Question: I want to give my own size and colors to the numbers in the following plot. Any suggestions please ?
'''
cars country name number
car1 US Porsche 1
car2 US Porsche 0
car3 US Porsche 0
car4 US Porsche 0
car5 US Porsche 0
car6 US Porsche 0
car1 US Benz 0
car2 US Benz 1
car3 US Benz 0
car4 US Benz 0
car5 US Benz 0
car6 US Benz 1
car1 US Audi 1
car2 US Audi 0
car3 US Audi 0
car4 US Audi 1
car5 US Audi 1
car6 US Audi 0
car1 UK Porsche 0
car2 UK Porsche 0
car3 UK Porsche 1
car4 UK Porsche 1
car5 UK Porsche 0
car6 UK Porsche 1
car1 UK Benz 0
car2 UK Benz 0
car3 UK Benz 0
car4 UK Benz 0
car5 UK Benz 1
car6 UK Benz 1
car1 UK Audi 1
car2 UK Audi 1
car3 UK Audi 1
car4 UK Audi 0
car5 UK Audi 1
car6 UK Audi 1
'''
Code:
qplot(name, cars, data=a, size=number, color=name)+facet_grid(.~country)
output

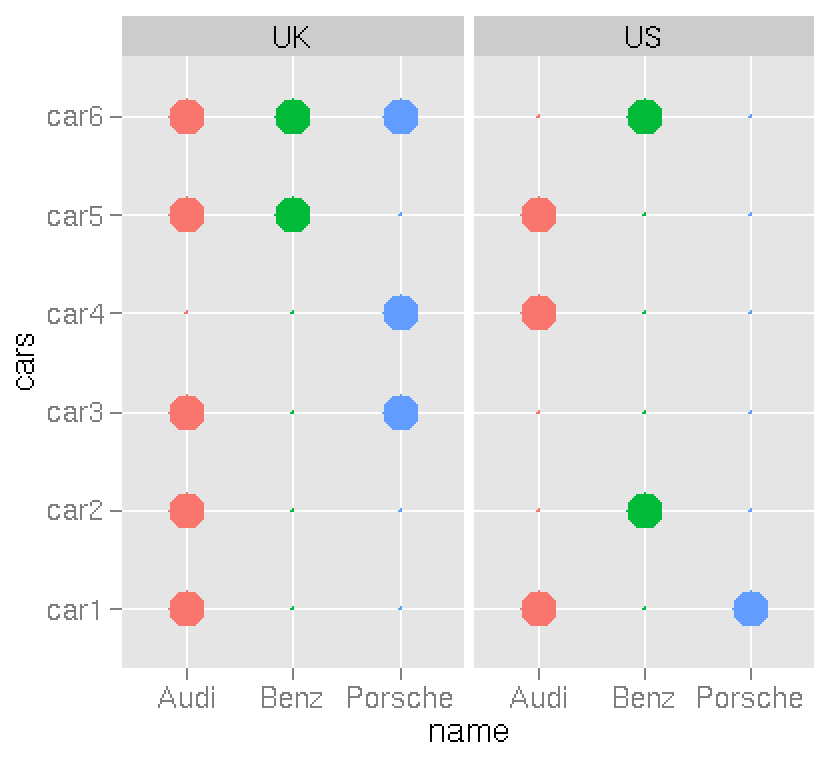
Answer: '''
qplot(name, cars, data=df, size=number, color=name, shape=name)+
facet_grid(.~country)+
scale_colour_manual(values=c("gray","blue","pink"))+
scale_size_continuous(range = c(5,10))+
scale_shape_manual(values=c(5,6,15))
'''